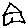
Label: house